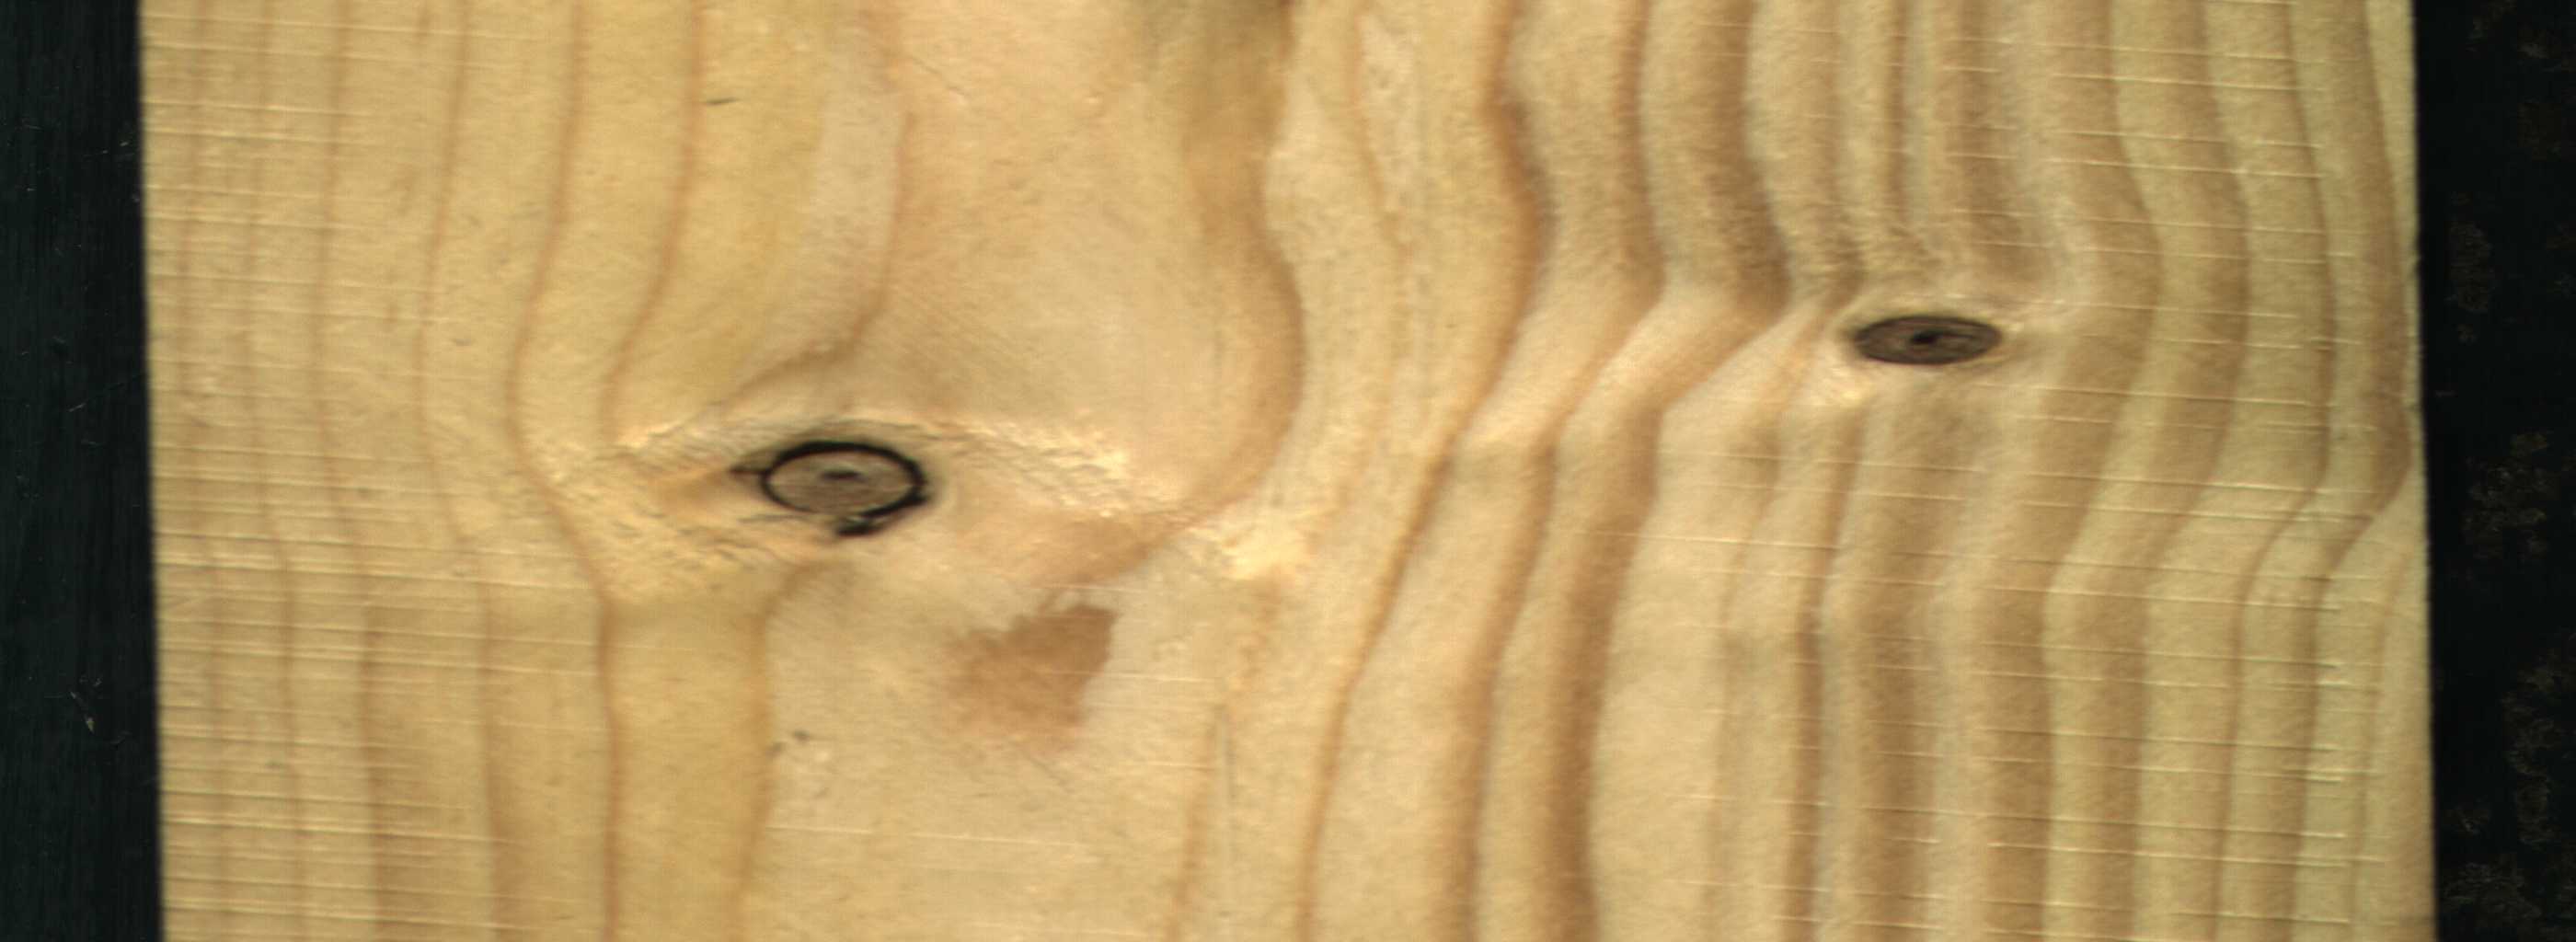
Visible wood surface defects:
Dead_Knot
Dead_Knot